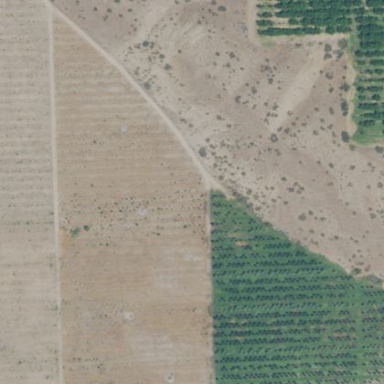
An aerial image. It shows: Orchard.